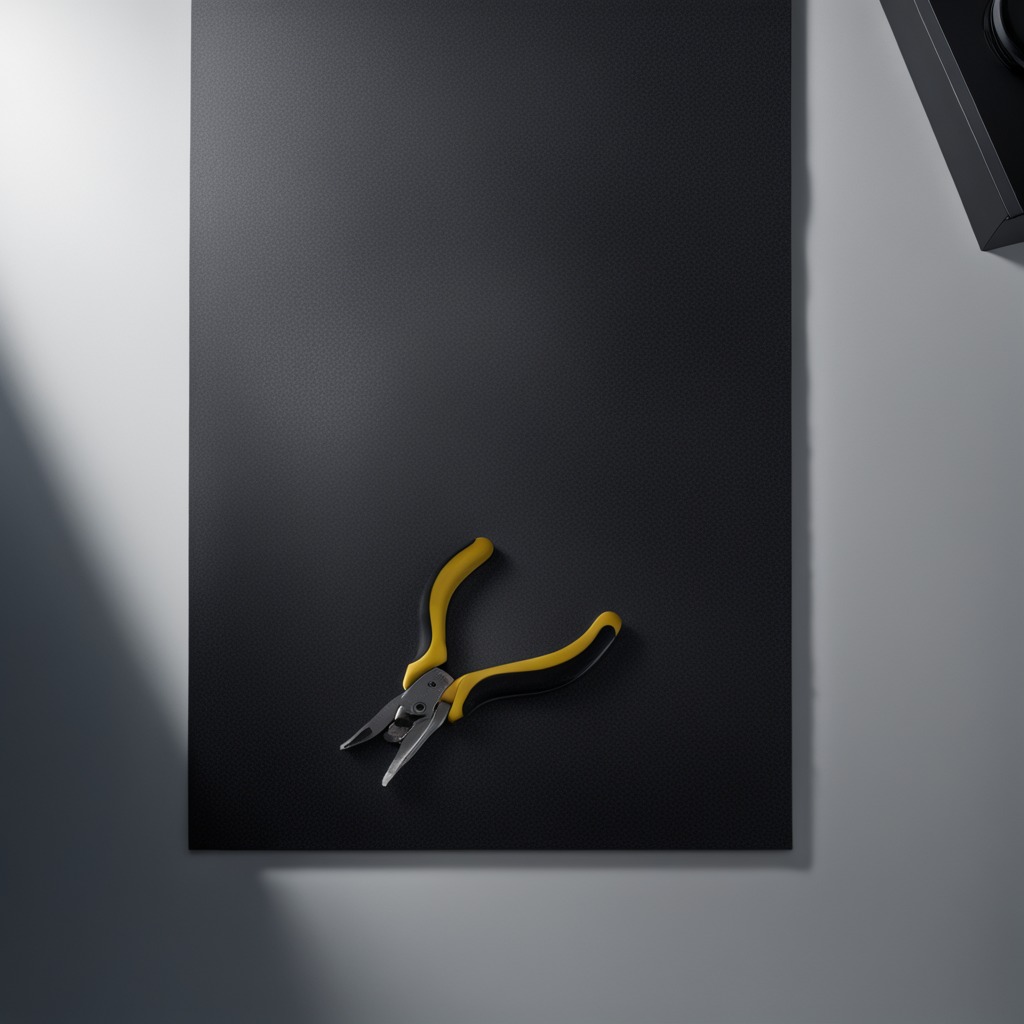
A plier lies on the clean granite tabletop.